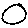
Label: circle